Question: I want to built an array formula that accepts separated values of a single cell as input:
Cell A1: 1;3;4
Cell A2: ={Sum(If(A3:F3)=A1,A4:F4))}
How can I tell excel to intepret the string in A1 as array?
I tried to set up a custom vba function, but I was not able to return the vba array correctly to the excel formula.
Can anyone help?
<URL>
What I tried with VBA:
'''
Function Matrix(vector)
Dim arr As Variant
arr = Array(Split(vector, ";"))
Matrix = arr
End Function
'''
In the above formula I replace A1 by Matrix(A1).
But the values of the vectors are returned as strings instead of integers (sorry, actually using a german Excel):

Thanks
Peter
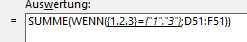
Answer: Some clever so-and-so will provide you with a formula I expect, but here is a VBA solution. You need to pass two arguments (at least) I think - the array and look-up range.
'''
Function Matrix(vector, r As Range) As Variant
Dim arr As Variant, i As Long, v As Variant
arr = Split(vector, ";")
For i = LBound(arr) To UBound(arr)
v = Application.Match(Val(arr(i)), r.Rows(1), 0)
If IsNumeric(v) Then Matrix = Matrix + r(2, v)
Next i
End Function
'''
The formula in C1 is
'''
=matrix(A1,A3:D4)
'''
Note that 'Split' returns an array.
<URL>